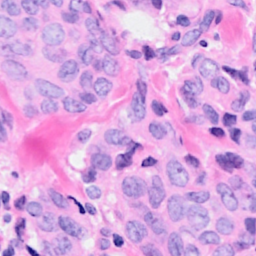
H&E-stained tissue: Breast